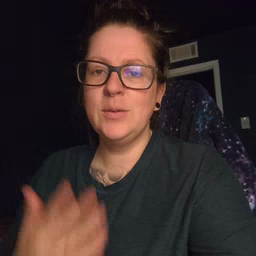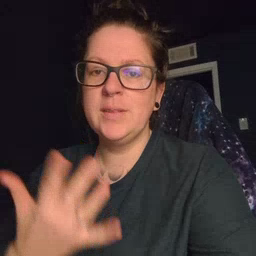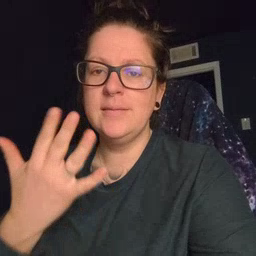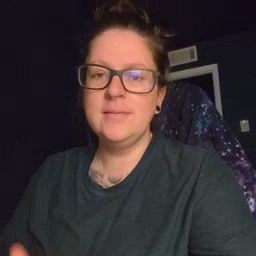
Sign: wait